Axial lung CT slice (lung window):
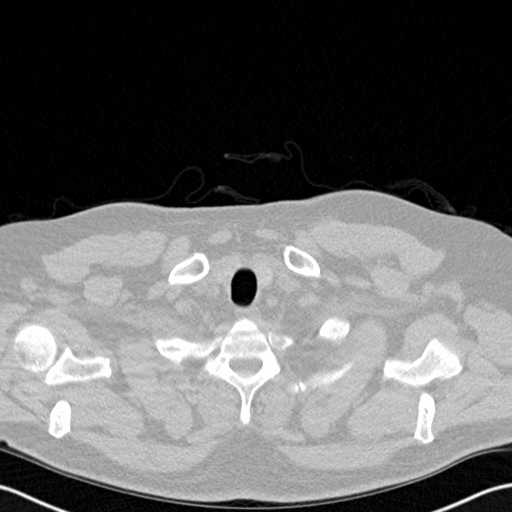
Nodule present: no